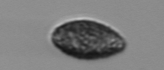
Label: Pseudochattonella_farcimen